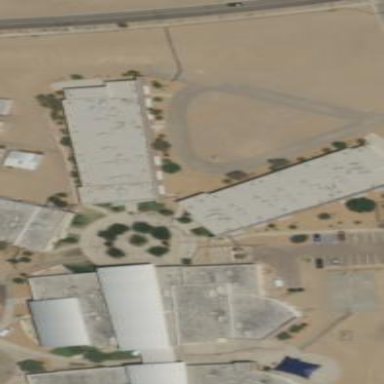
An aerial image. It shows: School building.